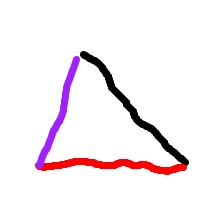
Shape: triangle